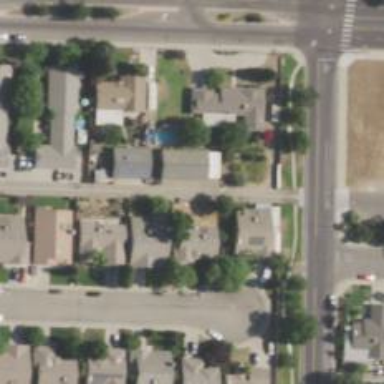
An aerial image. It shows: Alley classified as service road.